Interaction volume radius: 5 \u00c5
Interaction volume height: 10 \u00c5
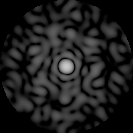
Disorder parameter: 0.819